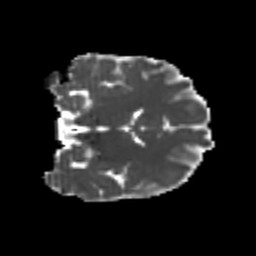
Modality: MD
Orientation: coronal
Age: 20
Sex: female
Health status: healthy
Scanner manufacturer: philips
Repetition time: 7.388 s
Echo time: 0.08599 s